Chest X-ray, PA view. Patient: 66 years old, sex M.
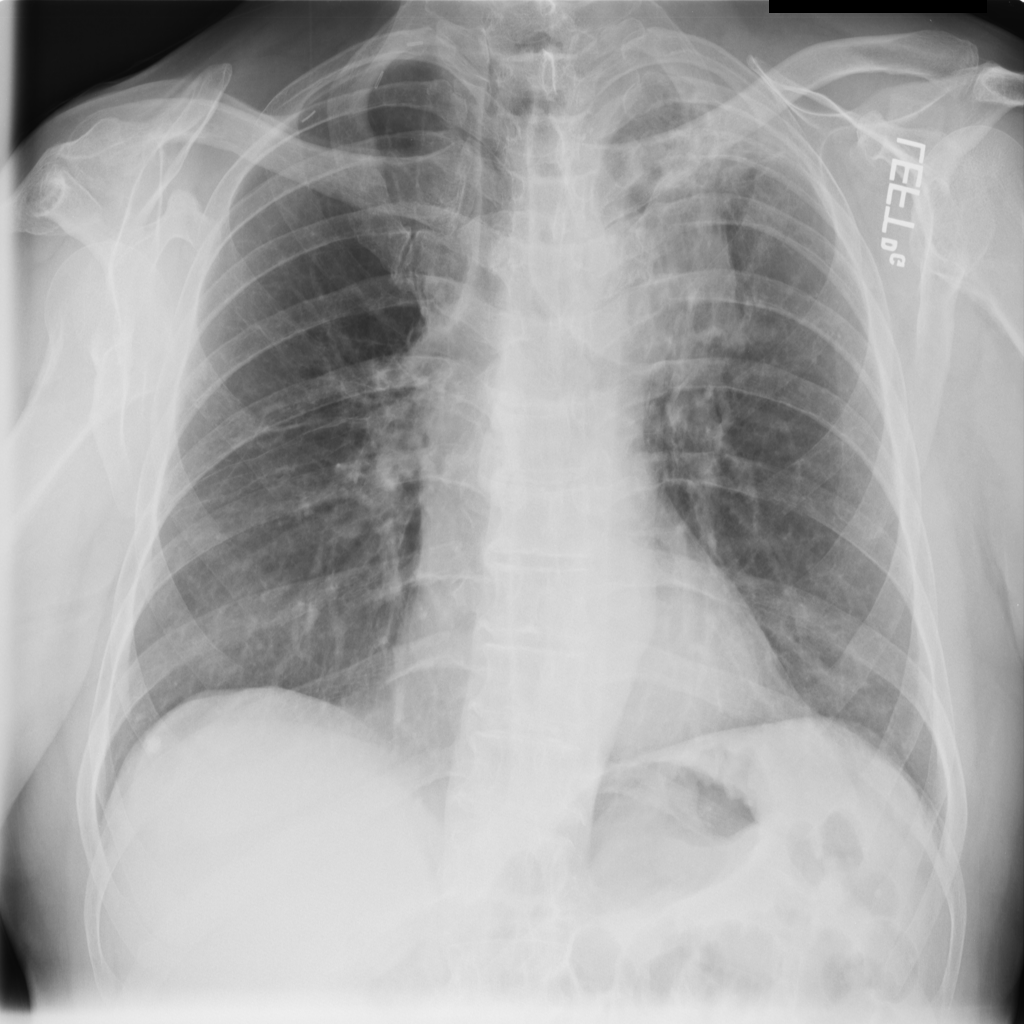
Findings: Mass